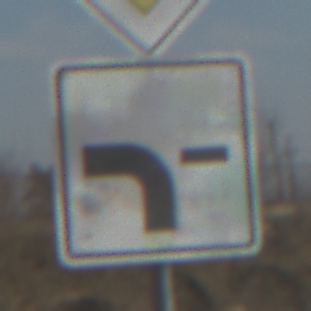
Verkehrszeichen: VerlaufVorfahrtsstrasse6
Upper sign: Vorfahrtsstrasse
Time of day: MorningAfternoon
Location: Outdoor (Suburban)
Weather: PartlyCloudy
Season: NotSpecified
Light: Natural